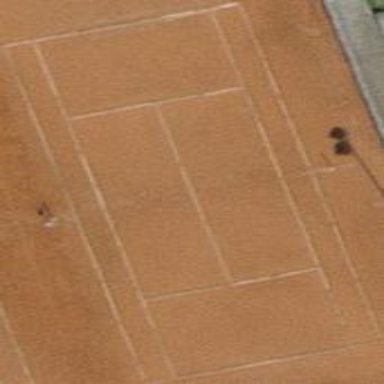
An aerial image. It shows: Tennis court in leisure pitch.